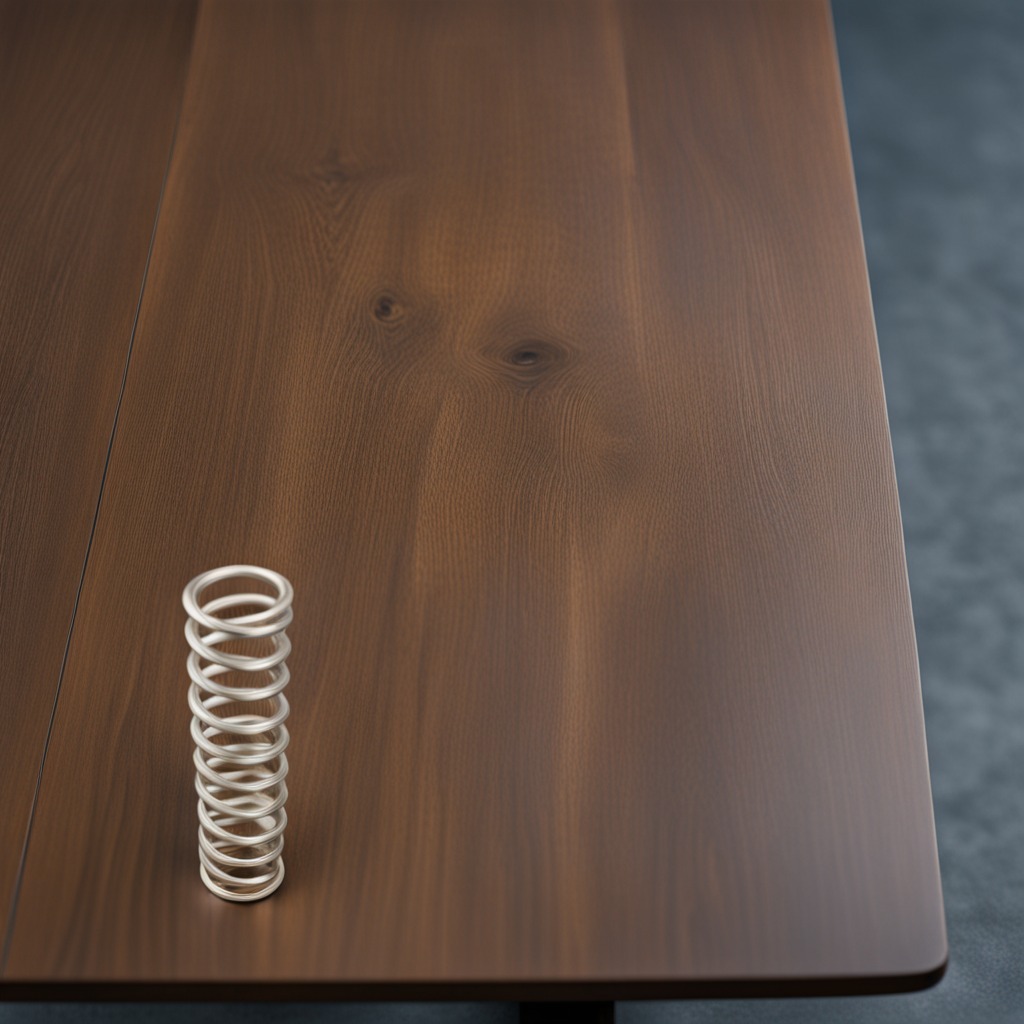
A coiled metal spring is lying on the old table.